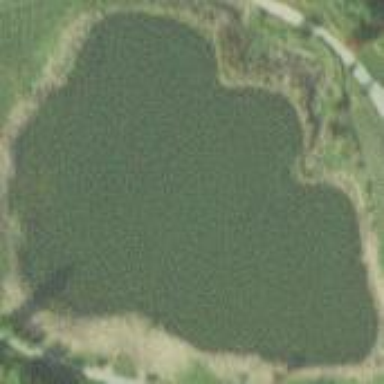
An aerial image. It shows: Pond with natural water.